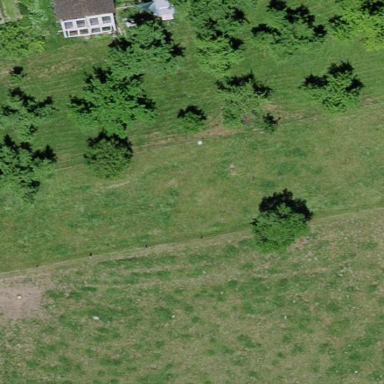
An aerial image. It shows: Orchard.